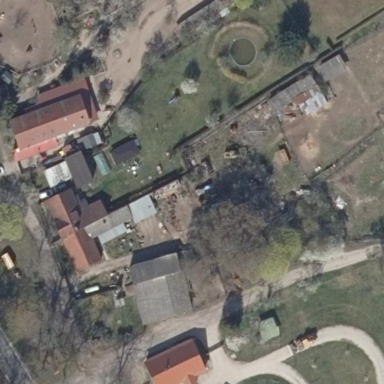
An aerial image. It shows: Farmyard area.